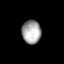
Tissue: lung
Cell type: Endothelial cells
Senescence score: 0.2319
Nuclear area (px): 441
Mean DAPI intensity: 164.365